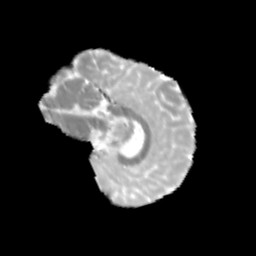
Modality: MD
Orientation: sagittal
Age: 10
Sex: male
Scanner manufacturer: siemens
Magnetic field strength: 3 T
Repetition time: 3.8 s
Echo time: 0.07 s